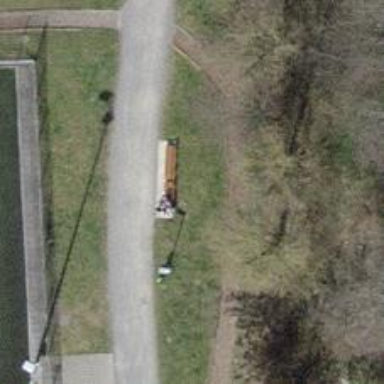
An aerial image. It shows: Bench for seating.